Question: Title might not be that descriptive, but didn't find a better one. Basically please look at the screenshot:

Table A1:I7 - is a table of 'Factors'. This is dictionary data which allows me to select the factor based on 'A' and 'B' values.
Table A11:C15 - is a table where I have to put a lot of input data (pairs of 'A' and 'B') and want its 'Factor' column to be populated using the 'Factors' table.
Is there a way to make Excel automatically calculate (or should I say - lookup) the value for the factor according to values of 'A' and 'B' in that row, without macro usage, just using formulas?
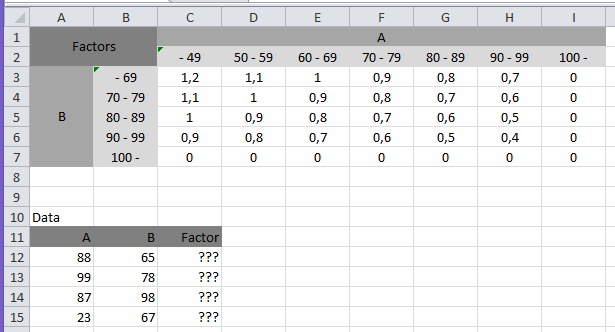
Answer: Please try '=INDEX($C$4:$H$7,MATCH($B11,$B$3:$B$7,1),MATCH($A11,$B$3:$H$3,1))' in C11 and copied down, but change B3:H3 to 0, 50, 60 etc and B4:B7 to 70, 80, 90, 100. (OOps - and insert a blank row at the top!)
:

This is a generalised solution. The nature of the factors (within limits, 1/10th change per step in every direction) may allow a simpler but more specific solution.
Also, formula should be wrapped in a condition that sets the factor to '0' when either A or B exceeds 100. Values such as 79.5 are not specifically catered for.